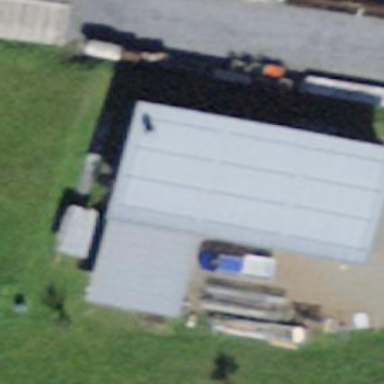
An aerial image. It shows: Industrial building.